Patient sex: F
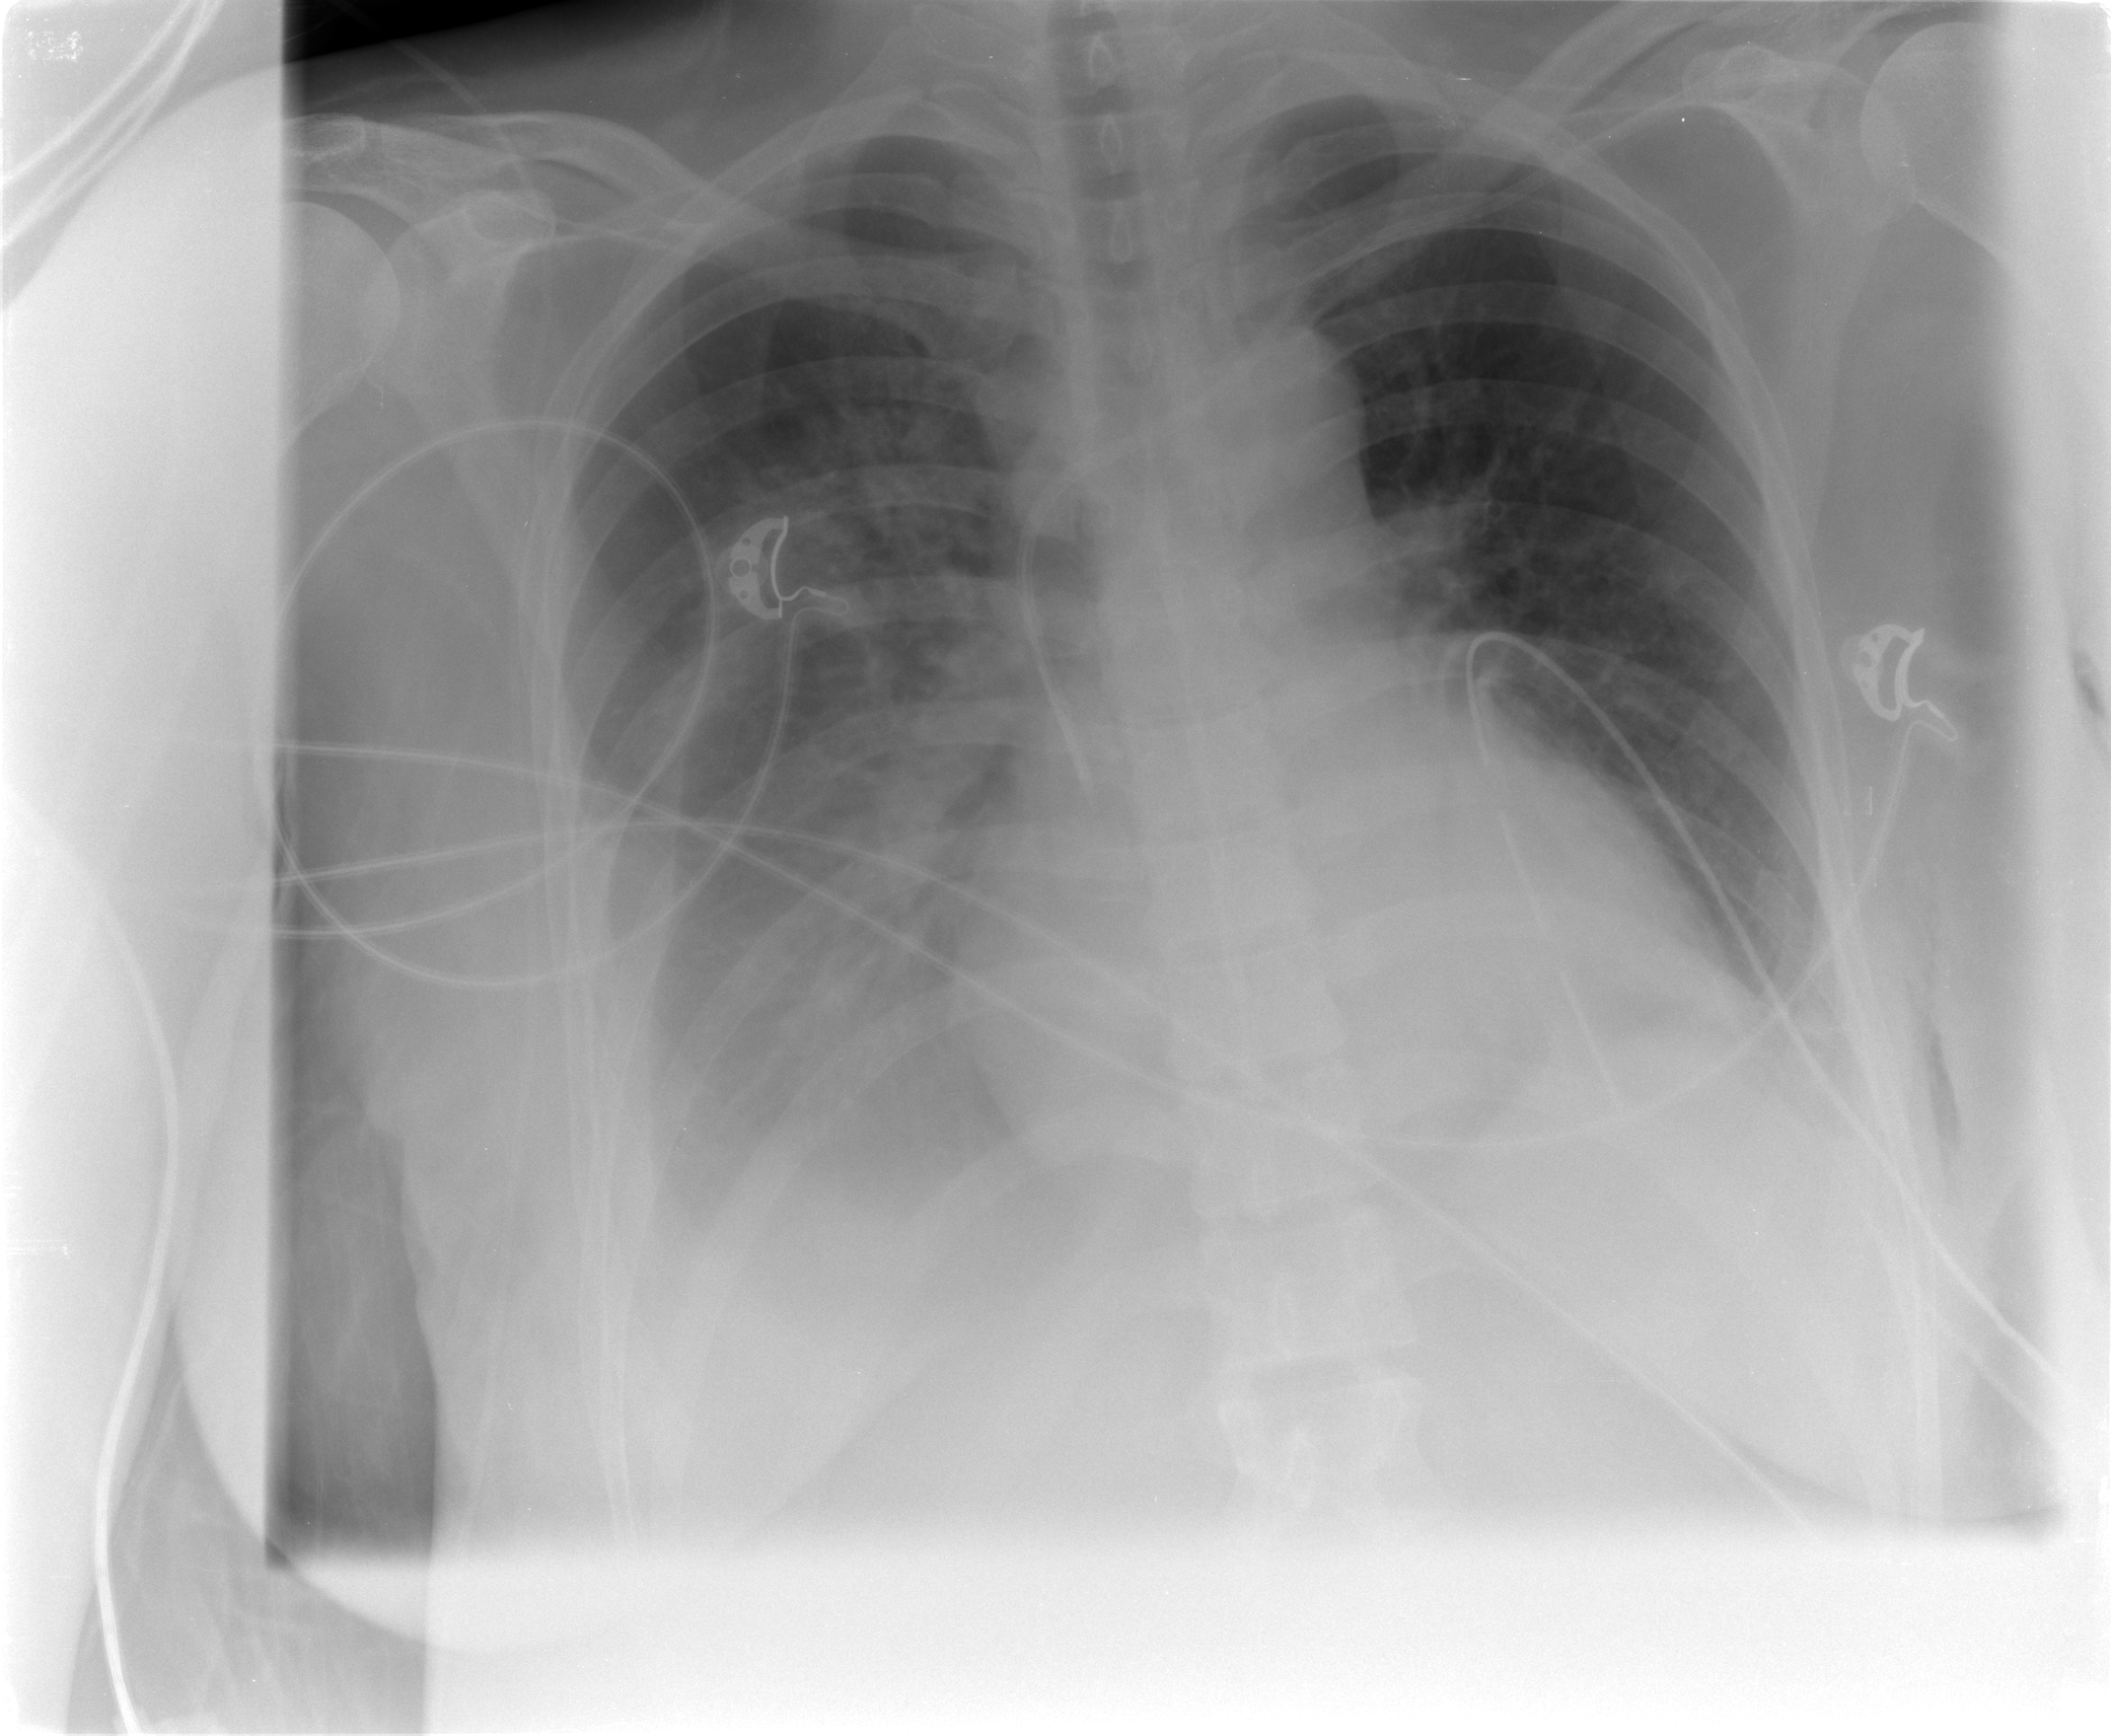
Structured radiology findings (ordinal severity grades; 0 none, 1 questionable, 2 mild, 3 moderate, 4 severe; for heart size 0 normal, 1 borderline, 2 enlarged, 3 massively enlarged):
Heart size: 1
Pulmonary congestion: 2
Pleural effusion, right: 3
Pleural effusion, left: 2
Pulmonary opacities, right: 2
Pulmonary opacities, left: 0
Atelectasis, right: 2
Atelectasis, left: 2